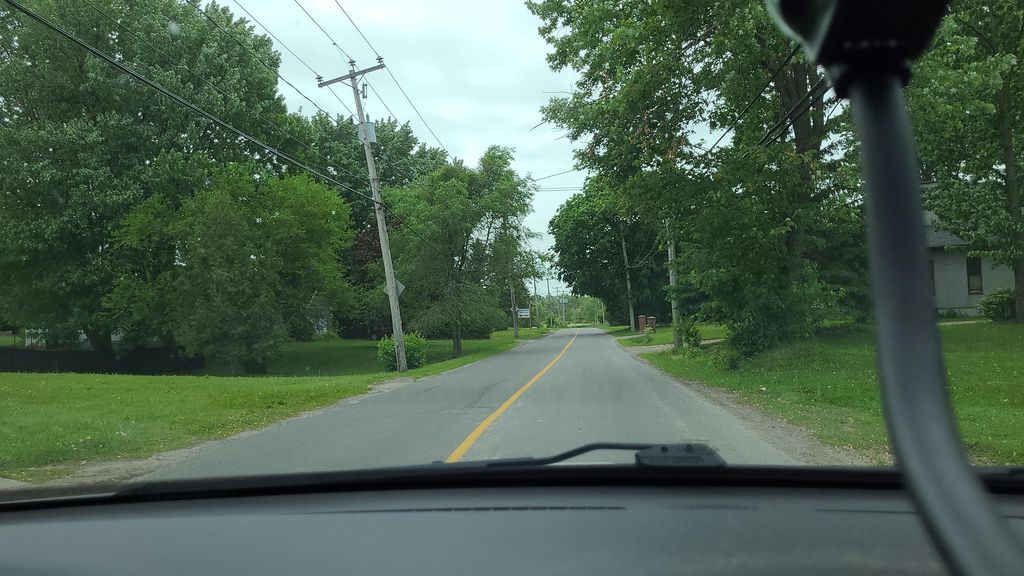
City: montreal